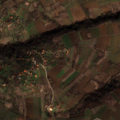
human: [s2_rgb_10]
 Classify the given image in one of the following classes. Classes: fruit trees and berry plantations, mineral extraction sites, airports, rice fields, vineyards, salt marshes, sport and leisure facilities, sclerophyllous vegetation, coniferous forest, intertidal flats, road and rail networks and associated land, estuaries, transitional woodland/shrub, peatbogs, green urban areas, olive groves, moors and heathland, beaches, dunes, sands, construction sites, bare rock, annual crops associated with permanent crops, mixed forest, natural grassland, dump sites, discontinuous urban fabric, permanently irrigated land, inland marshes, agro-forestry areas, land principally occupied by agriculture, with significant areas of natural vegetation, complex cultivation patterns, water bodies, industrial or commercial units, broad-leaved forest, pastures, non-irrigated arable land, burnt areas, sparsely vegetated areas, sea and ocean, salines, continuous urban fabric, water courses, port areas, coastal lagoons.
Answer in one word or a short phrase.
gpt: non-irrigated arable land, complex cultivation patterns, land principally occupied by agriculture, with significant areas of natural vegetation, broad-leaved forest